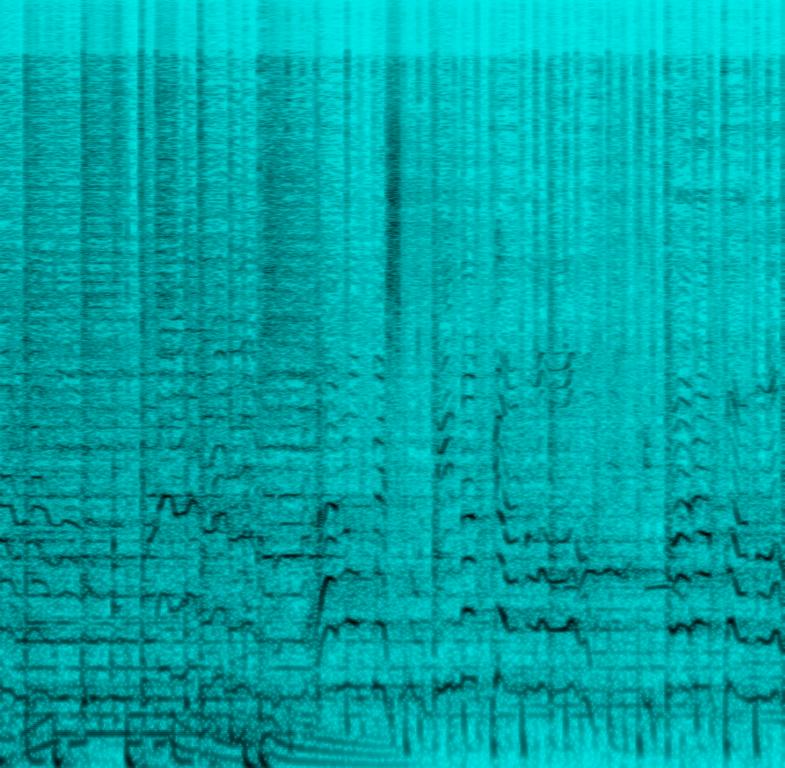
A male voice is singing loud and in a higher register while a flute is playing a counter melody. Percussions are playing a fast paced groove along with a soft minimalistic bass. In the background you can hear a synth pad playing chords. This song may be playing in a oriental barber shop.